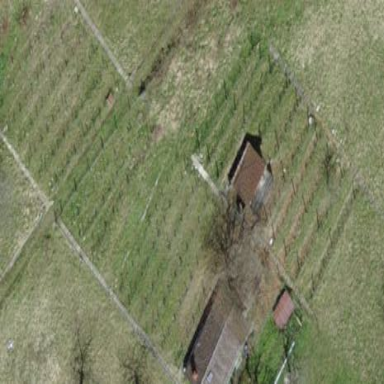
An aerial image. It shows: Vineyard growing grapes.